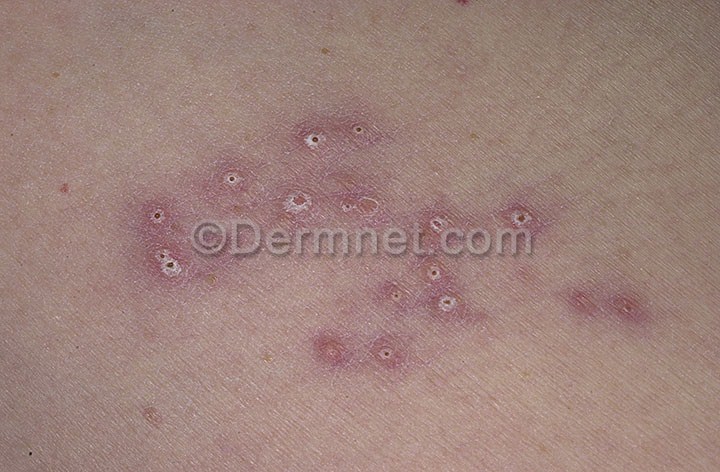
Disease: Warts Molluscum and other Viral Infections